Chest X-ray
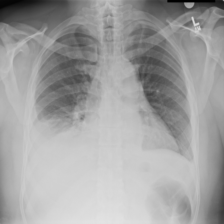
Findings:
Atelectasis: negative
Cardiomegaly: negative
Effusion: negative
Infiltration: negative
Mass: negative
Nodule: negative
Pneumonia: negative
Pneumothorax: negative
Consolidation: negative
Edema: negative
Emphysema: negative
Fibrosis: negative
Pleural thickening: negative
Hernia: negative